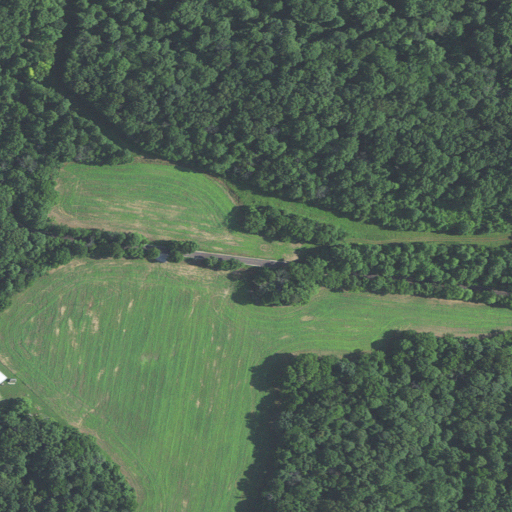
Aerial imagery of mountain in Indiana named Joe Walk Hill containing deciduous forest, cultivated crops, open development, pasture, low intensity development, and medium intensity development